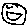
Label: smiley face